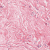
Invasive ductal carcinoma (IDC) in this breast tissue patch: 0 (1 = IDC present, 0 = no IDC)